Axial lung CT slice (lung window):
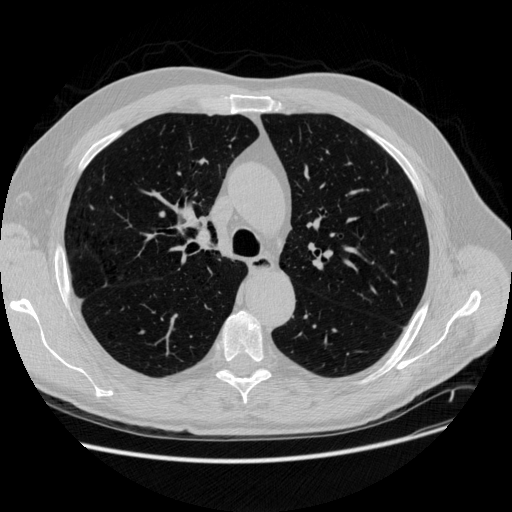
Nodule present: no